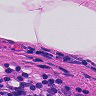
Metastatic tissue present: no